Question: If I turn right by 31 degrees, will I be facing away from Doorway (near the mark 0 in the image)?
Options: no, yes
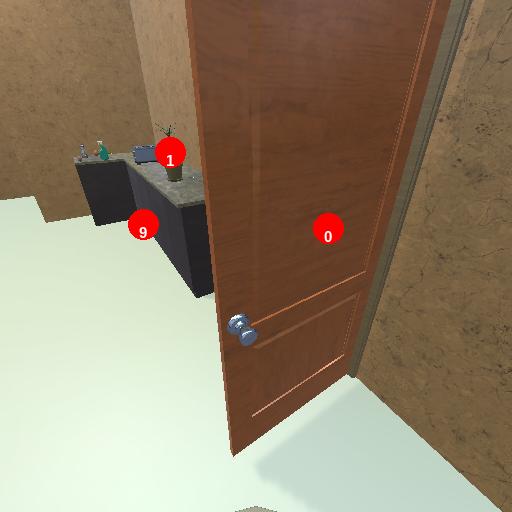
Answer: no